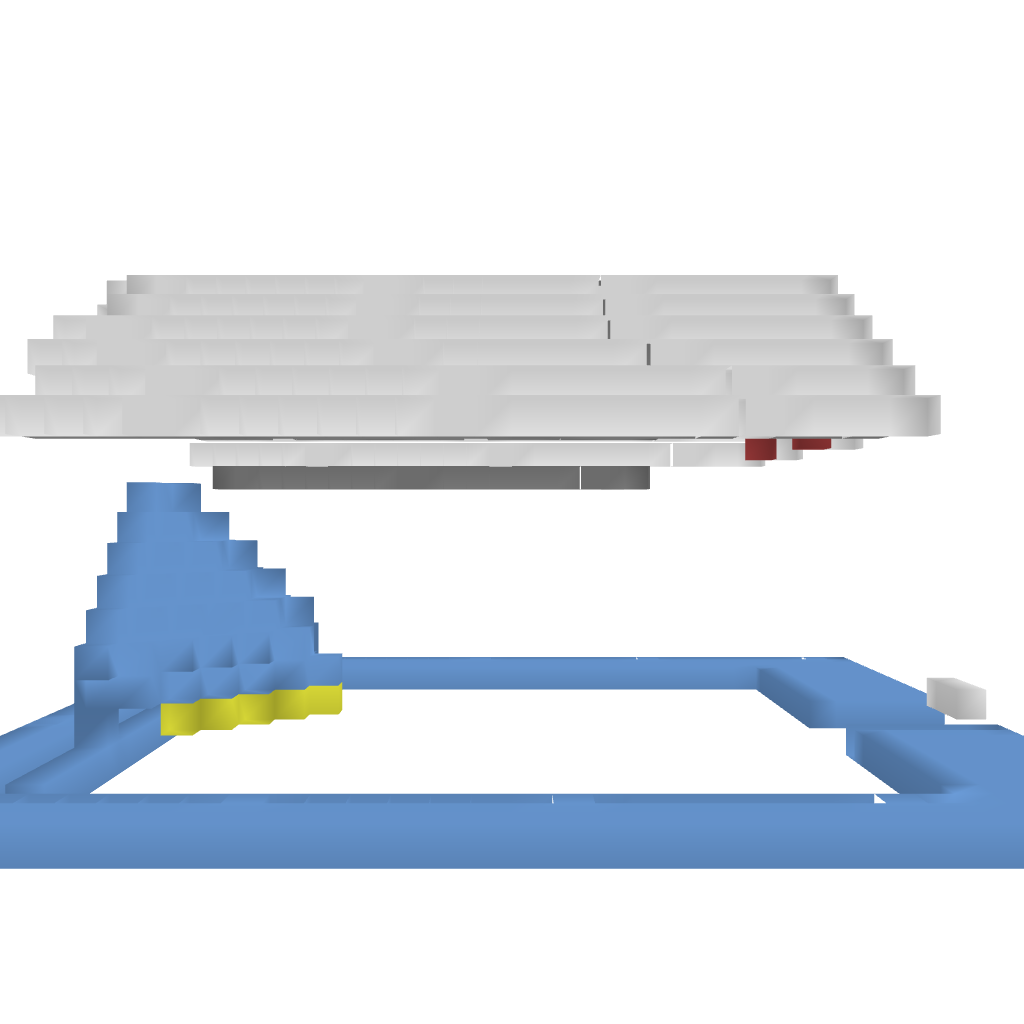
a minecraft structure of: Standard Temple of quartz bad low quality